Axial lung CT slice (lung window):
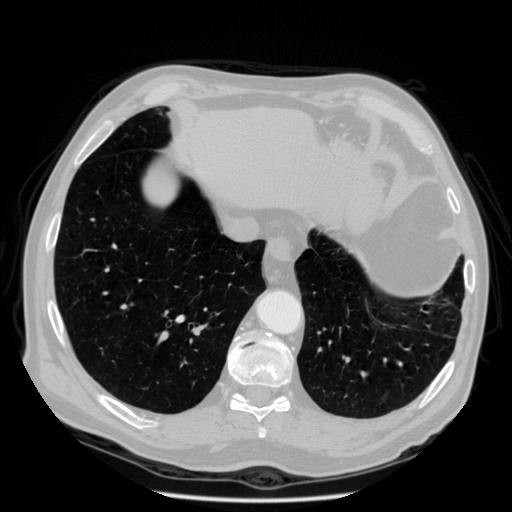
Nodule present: no